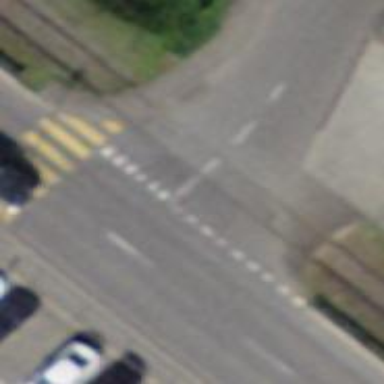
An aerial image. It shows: Railway level crossing.